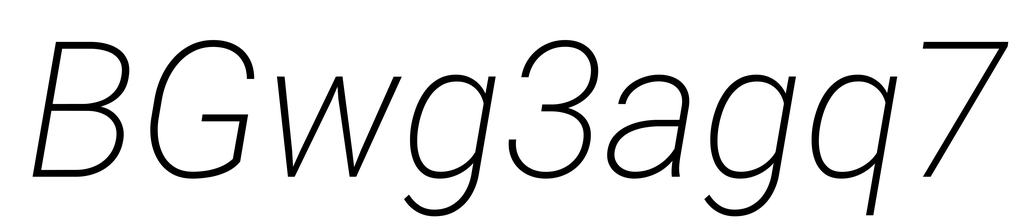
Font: Roboto-Italic_ExtraLight_Italic